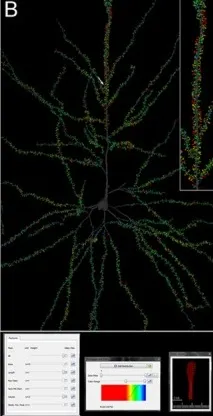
Spine Volume and Length.
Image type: pathology (immunostaining)